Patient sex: F
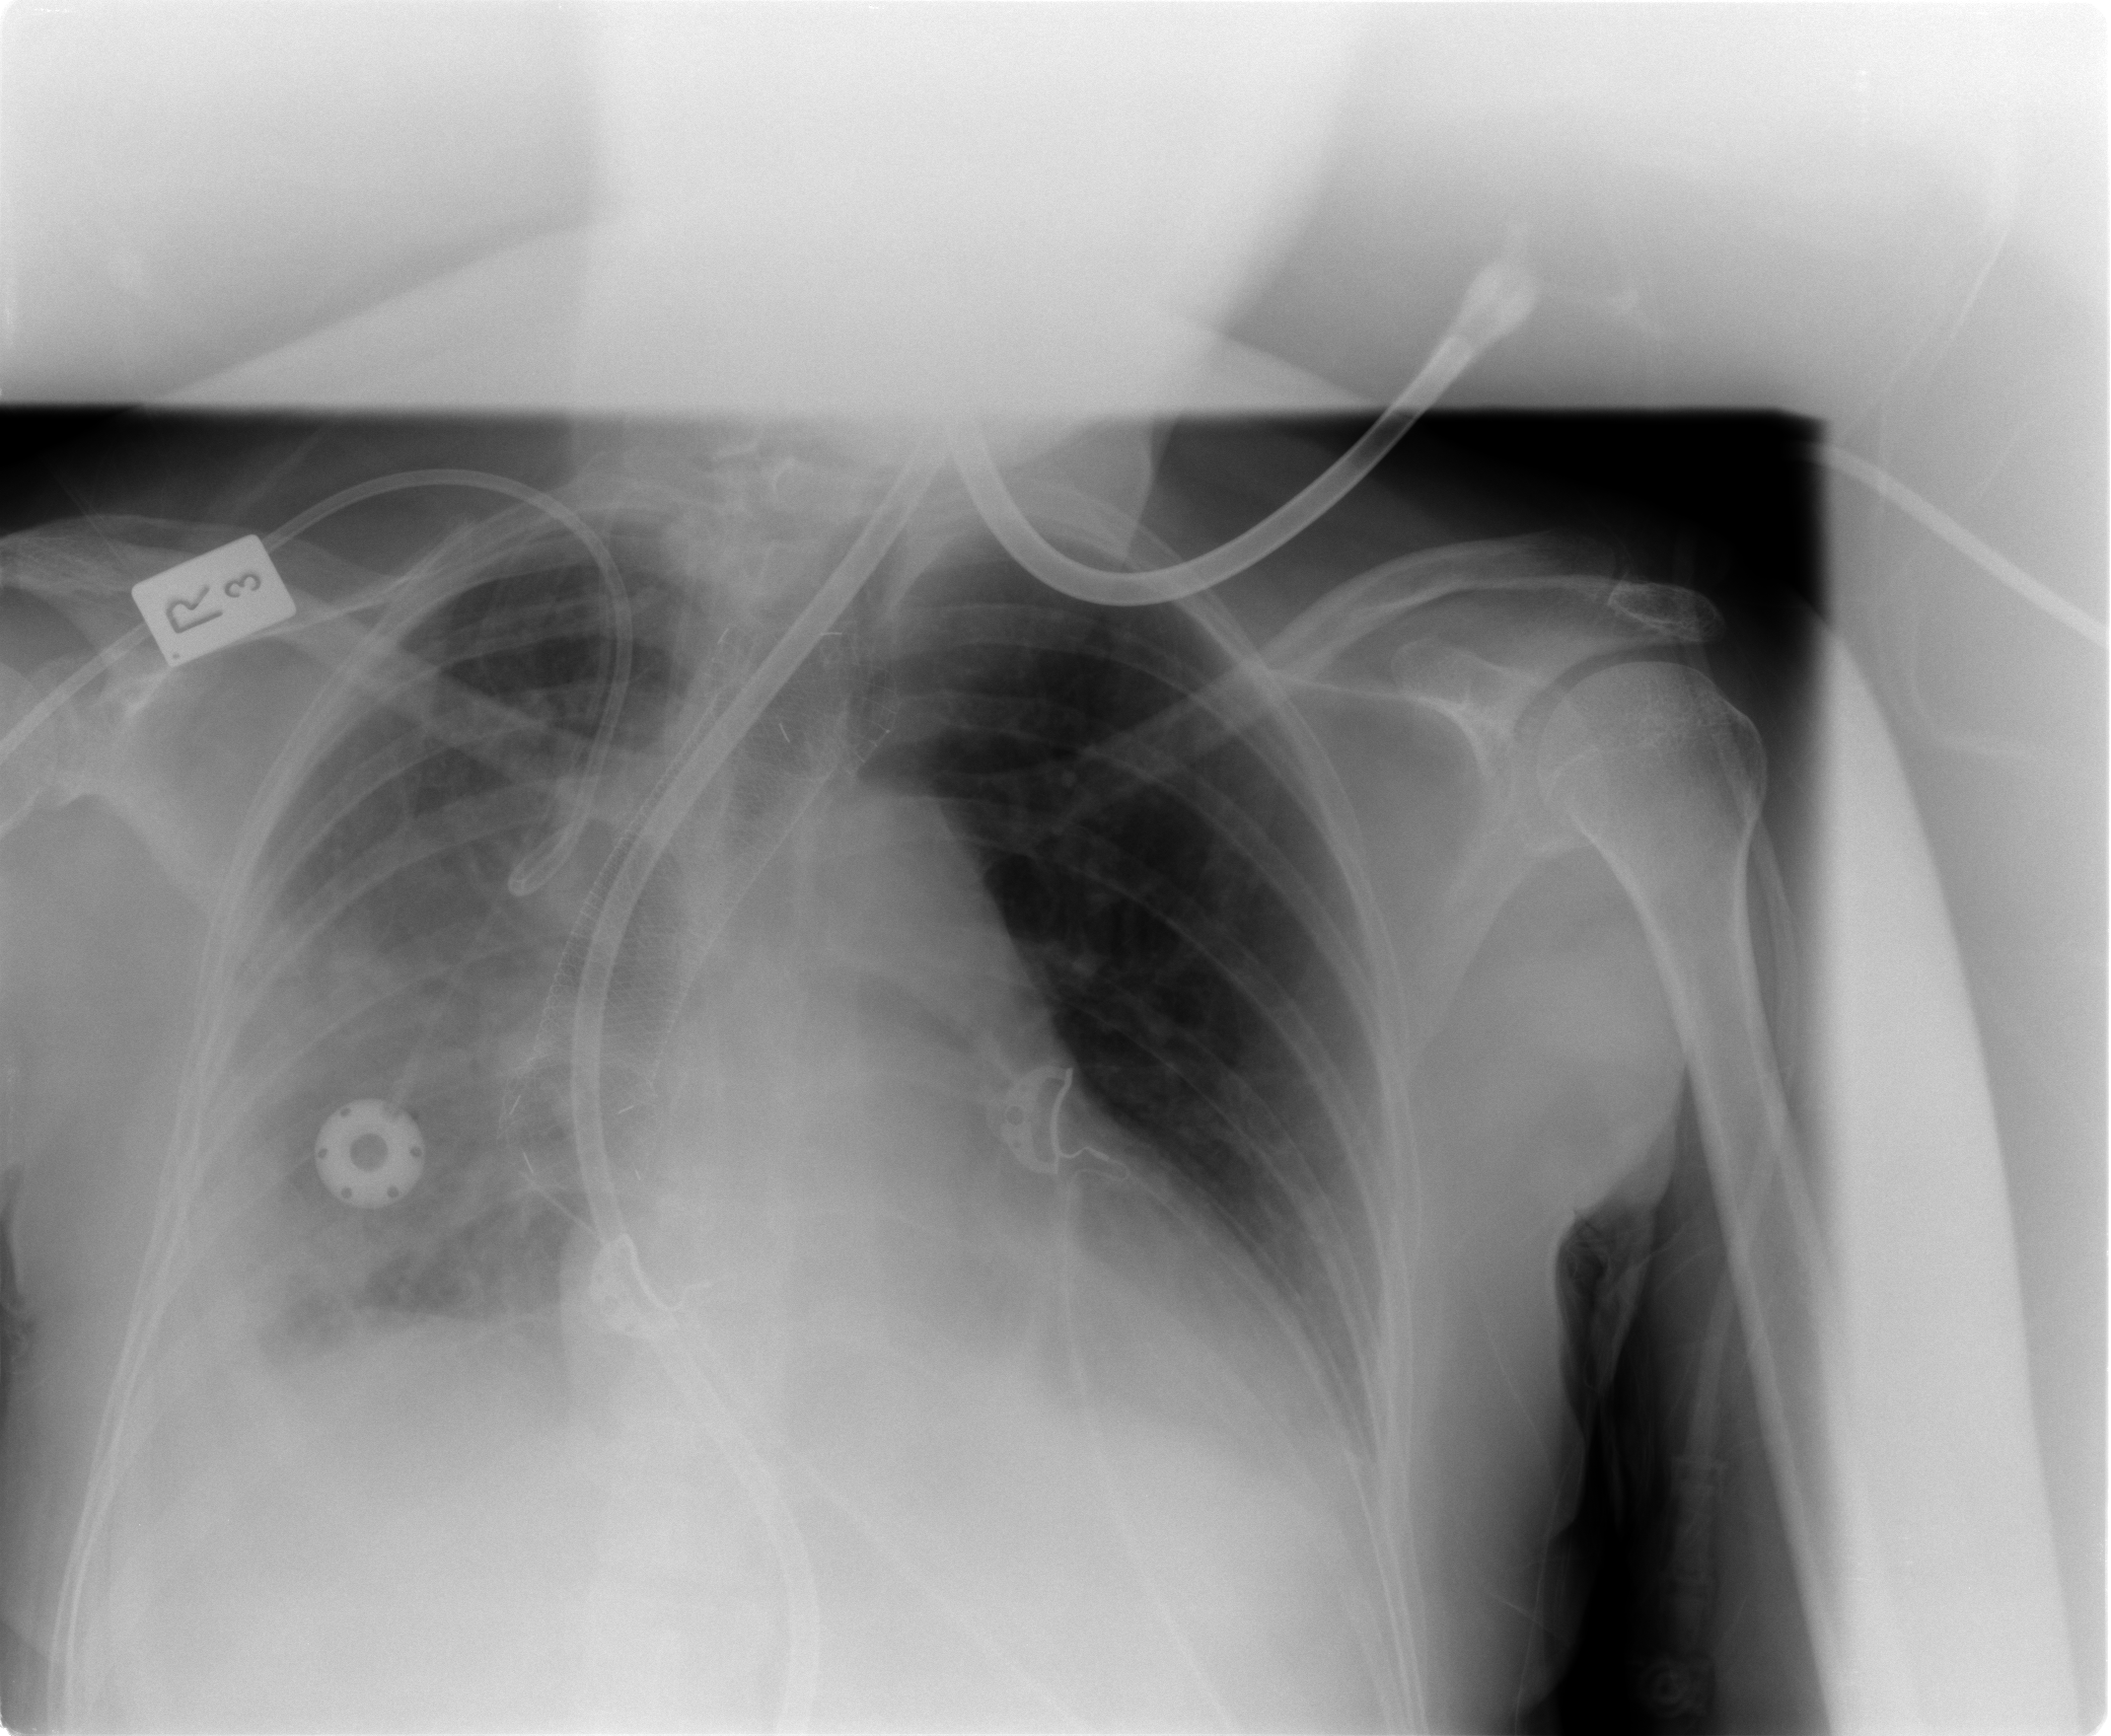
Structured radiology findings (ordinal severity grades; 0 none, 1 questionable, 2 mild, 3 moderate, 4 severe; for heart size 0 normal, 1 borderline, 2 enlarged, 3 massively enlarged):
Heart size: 2
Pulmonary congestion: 2
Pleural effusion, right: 3
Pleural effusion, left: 0
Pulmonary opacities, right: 2
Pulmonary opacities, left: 0
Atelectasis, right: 3
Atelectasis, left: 1